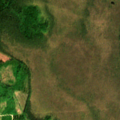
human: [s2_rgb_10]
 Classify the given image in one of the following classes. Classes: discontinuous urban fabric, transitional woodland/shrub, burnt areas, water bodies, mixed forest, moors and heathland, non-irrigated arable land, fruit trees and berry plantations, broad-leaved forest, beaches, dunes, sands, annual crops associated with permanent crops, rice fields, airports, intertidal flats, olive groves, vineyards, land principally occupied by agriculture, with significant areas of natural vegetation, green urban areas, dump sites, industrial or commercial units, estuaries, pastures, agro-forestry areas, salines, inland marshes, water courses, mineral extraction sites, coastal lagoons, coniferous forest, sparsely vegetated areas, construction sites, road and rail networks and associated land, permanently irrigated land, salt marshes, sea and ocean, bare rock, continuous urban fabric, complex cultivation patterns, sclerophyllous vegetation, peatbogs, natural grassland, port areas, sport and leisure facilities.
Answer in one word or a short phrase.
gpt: broad-leaved forest, coniferous forest, mixed forest, transitional woodland/shrub, peatbogs